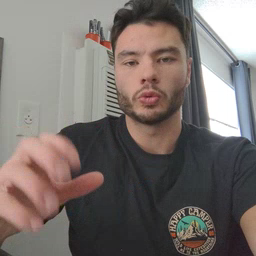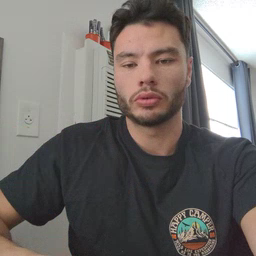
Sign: balloon